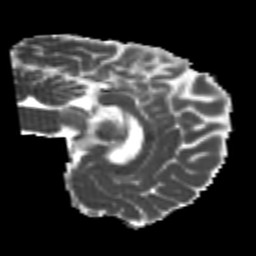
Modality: MD
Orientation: sagittal
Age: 22
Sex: male
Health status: healthy
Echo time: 0.074 s